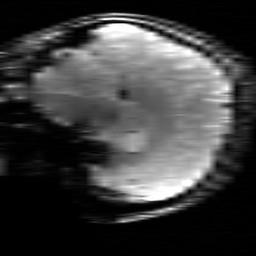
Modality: T2starw
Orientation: sagittal
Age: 22
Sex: female
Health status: healthy
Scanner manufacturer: siemens
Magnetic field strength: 3 T
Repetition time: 0.7 s
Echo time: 0.02 s